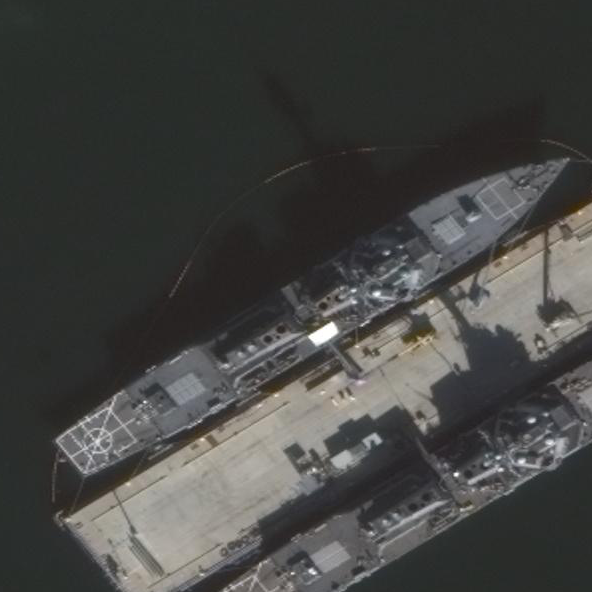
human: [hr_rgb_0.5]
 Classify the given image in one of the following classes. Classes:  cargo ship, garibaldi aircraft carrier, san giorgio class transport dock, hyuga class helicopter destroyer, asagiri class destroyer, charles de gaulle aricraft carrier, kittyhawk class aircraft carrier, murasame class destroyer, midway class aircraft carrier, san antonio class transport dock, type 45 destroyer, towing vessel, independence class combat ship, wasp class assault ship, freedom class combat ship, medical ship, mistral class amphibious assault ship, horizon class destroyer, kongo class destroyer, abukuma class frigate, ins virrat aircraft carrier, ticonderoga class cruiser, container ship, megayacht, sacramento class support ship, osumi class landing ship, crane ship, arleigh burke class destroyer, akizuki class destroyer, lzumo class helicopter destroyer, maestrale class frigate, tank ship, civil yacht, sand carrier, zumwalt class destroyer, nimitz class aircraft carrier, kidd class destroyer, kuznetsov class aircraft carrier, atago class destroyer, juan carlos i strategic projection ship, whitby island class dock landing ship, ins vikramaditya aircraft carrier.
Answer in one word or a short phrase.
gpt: Arleigh Burke class destroyer